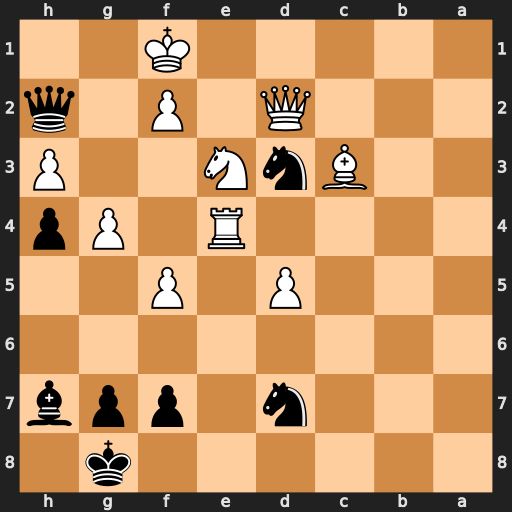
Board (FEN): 6k1/3n1ppb/8/3P1P2/4R1Pp/2BnN2P/3Q1P1q/5K2
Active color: b
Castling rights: -
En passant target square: -
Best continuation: Qh1+ Ke2 Nc1+ Qxc1 Qxc1